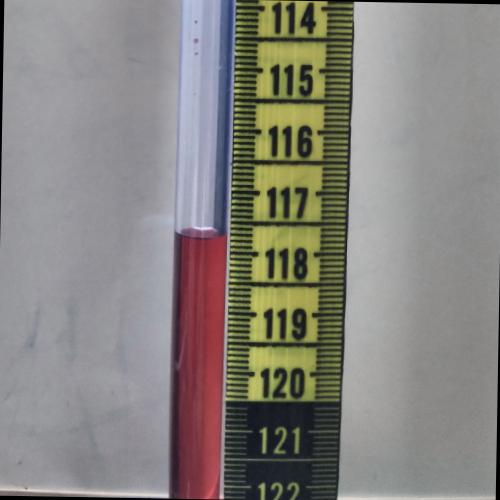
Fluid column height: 117.8 cm